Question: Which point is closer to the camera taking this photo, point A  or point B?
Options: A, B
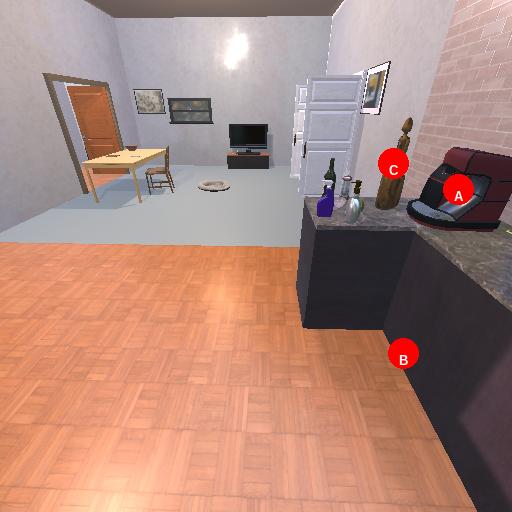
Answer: A